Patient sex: M
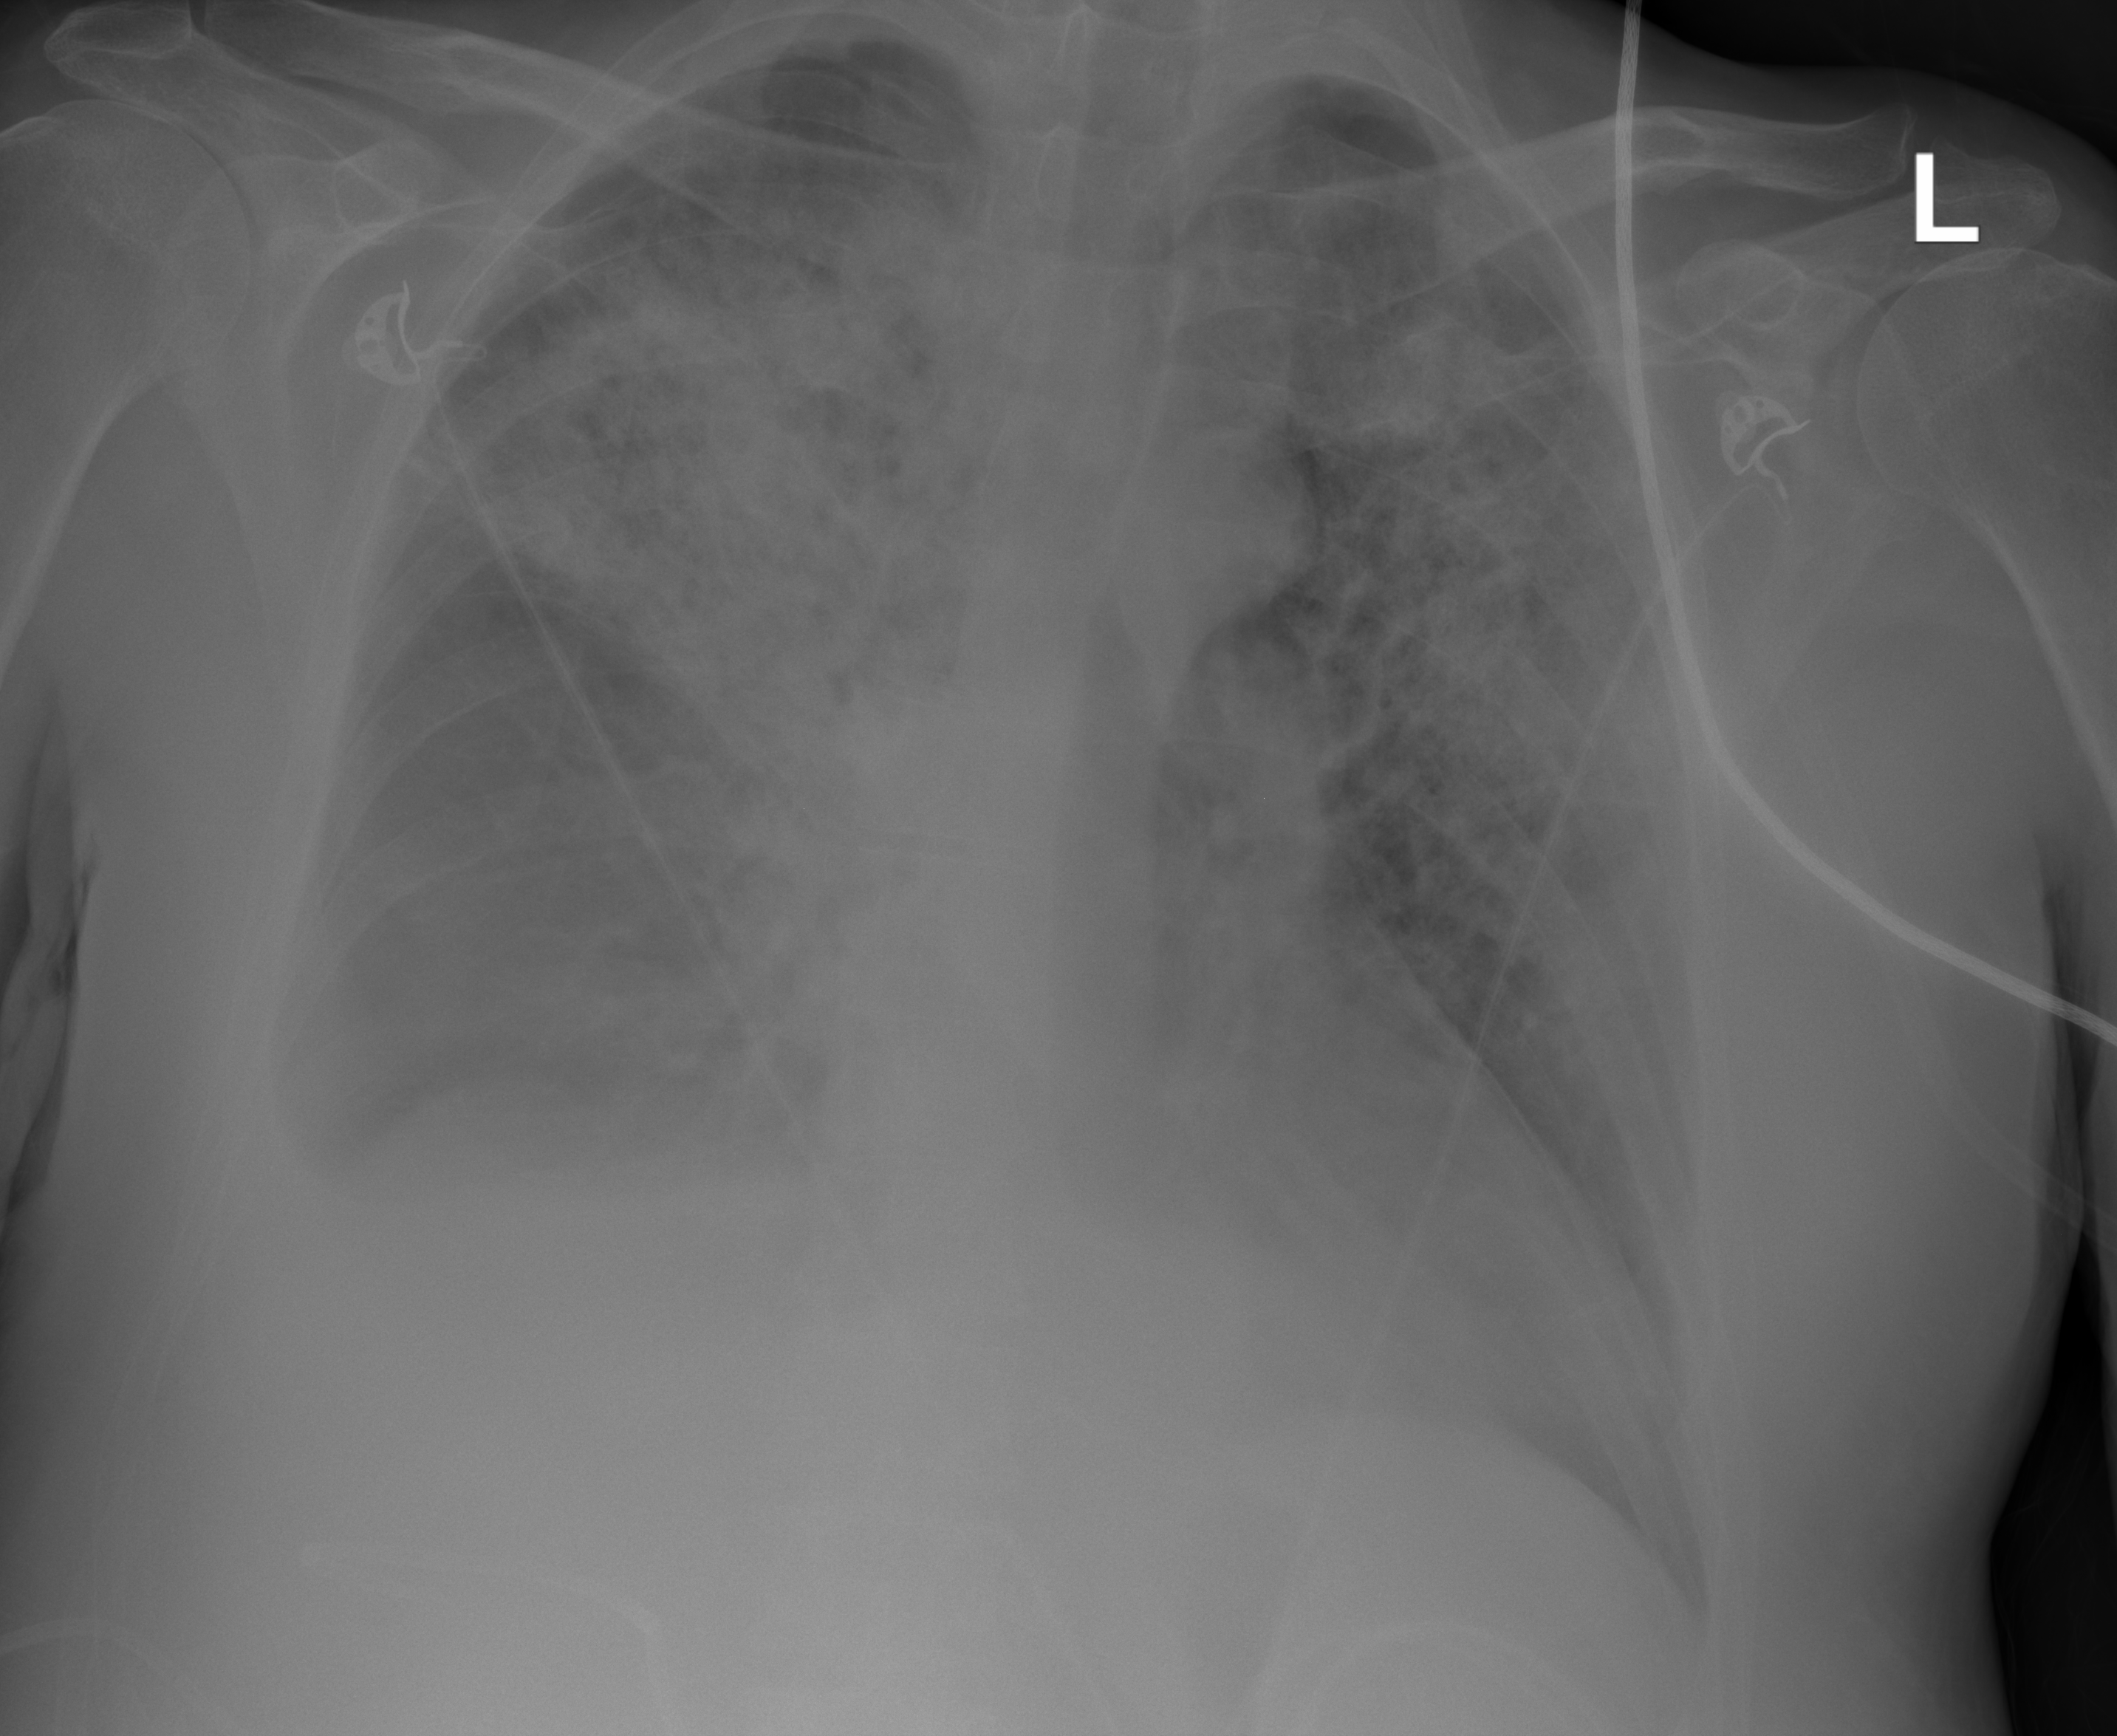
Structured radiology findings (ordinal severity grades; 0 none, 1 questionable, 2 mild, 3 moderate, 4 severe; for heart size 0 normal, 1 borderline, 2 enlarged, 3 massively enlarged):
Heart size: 0
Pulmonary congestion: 2
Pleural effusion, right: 2
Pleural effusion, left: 1
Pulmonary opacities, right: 4
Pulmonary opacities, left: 4
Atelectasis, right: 2
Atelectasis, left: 2